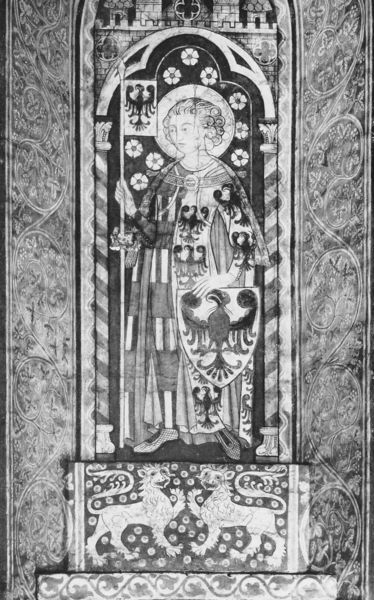
Titel: Kloster Wienhausen (Zisterzienserkloster)
Standort: Wienhausen (EU - D - Nds)
Schlagwörter: adler, blätter, gemälde, hand, mann, umhang, vogel, blume, blumen, fenster, frau, schwarz, säulen, weiss, zeichnung, schloss, malerei, ornament, teppich, architektur, mensch, rahmen, bild, kirche, figur, gewand, mantel, stoff, blatt, locken, ranken, deutschland, bogen, stab, fahne, mauer, empore, könig, ornamente, deutsch, tor, zinnen, schild, burg, türme, dom, druck, schwarzweiß, ritter, altar, wappen, schwarz weis, heiligenschein, löwen, nimbus, greif, heiliger, kreuzzug, löwe, heilige, märtyrer, wandbehang, arabesken, drachen, drache, zinne, sebastian, lowe, flag, hintergrun, saint, verziehungen, church, wapper, seint, window, f, fahrne, cathedral